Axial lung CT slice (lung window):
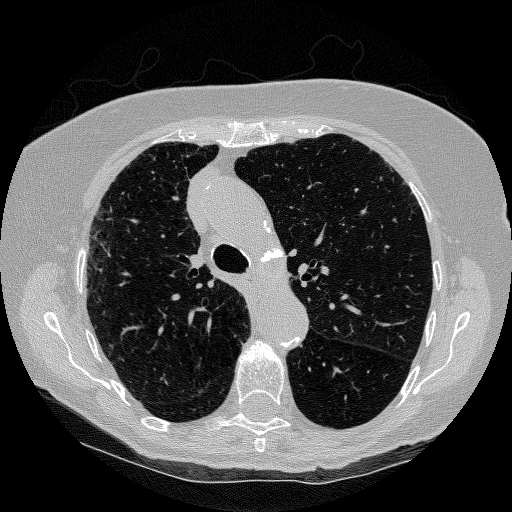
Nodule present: no